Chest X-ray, PA view. Patient: 45 years old, sex M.
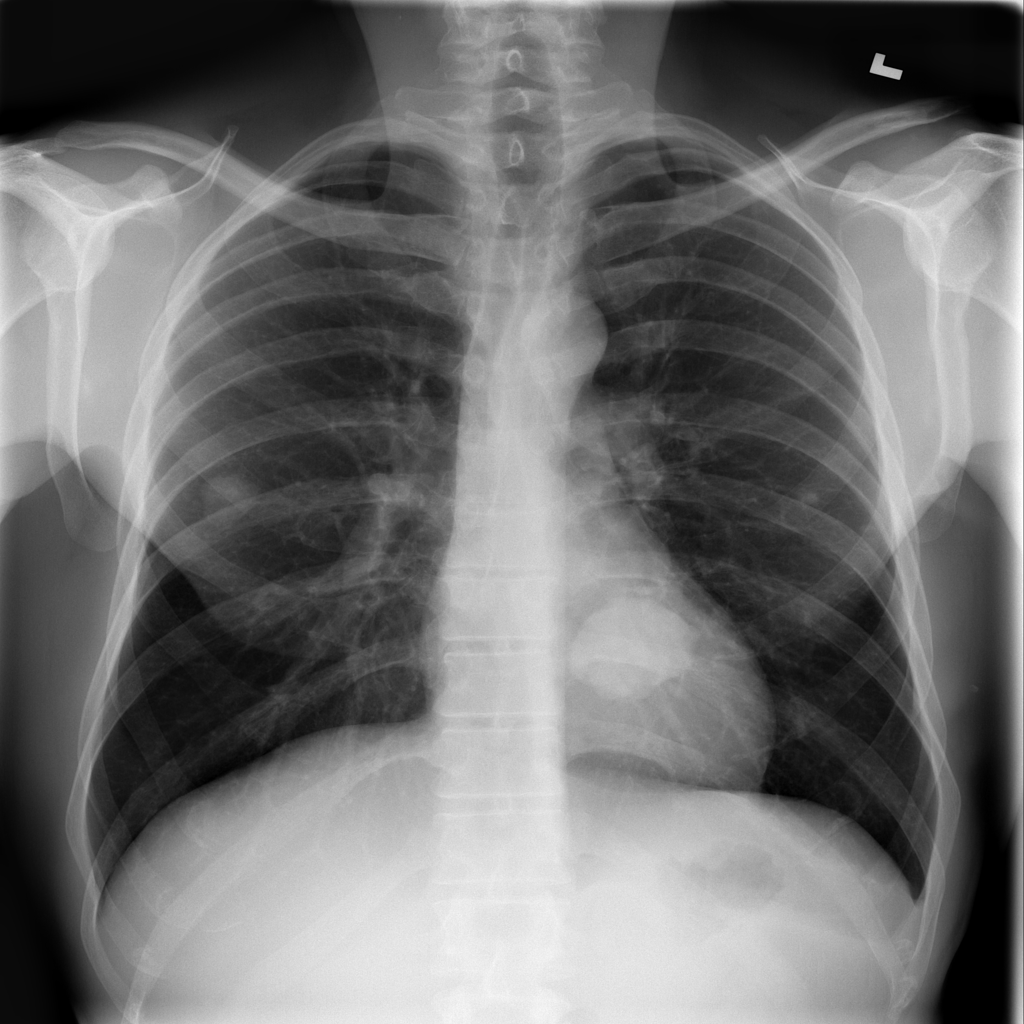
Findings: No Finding